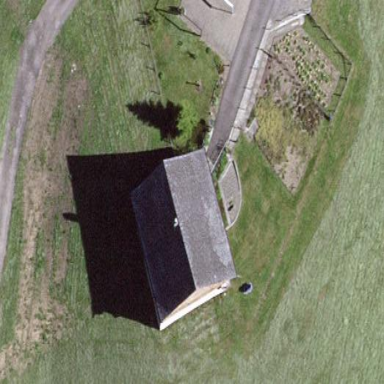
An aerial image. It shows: Farm building.